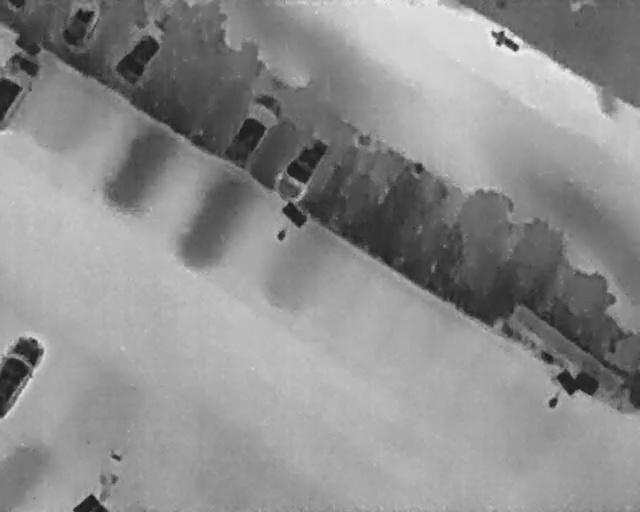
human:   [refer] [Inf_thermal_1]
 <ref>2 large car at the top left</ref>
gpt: <box>[[-3, 13, 9, 21, 2], [16, 5, 30, 13, 40]]</box>

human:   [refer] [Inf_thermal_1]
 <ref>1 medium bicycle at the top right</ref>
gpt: <box>[[77, 4, 80, 11, 34]]</box>

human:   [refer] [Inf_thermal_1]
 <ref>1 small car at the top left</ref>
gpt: <box>[[1, -1, 3, 3, 2]]</box>